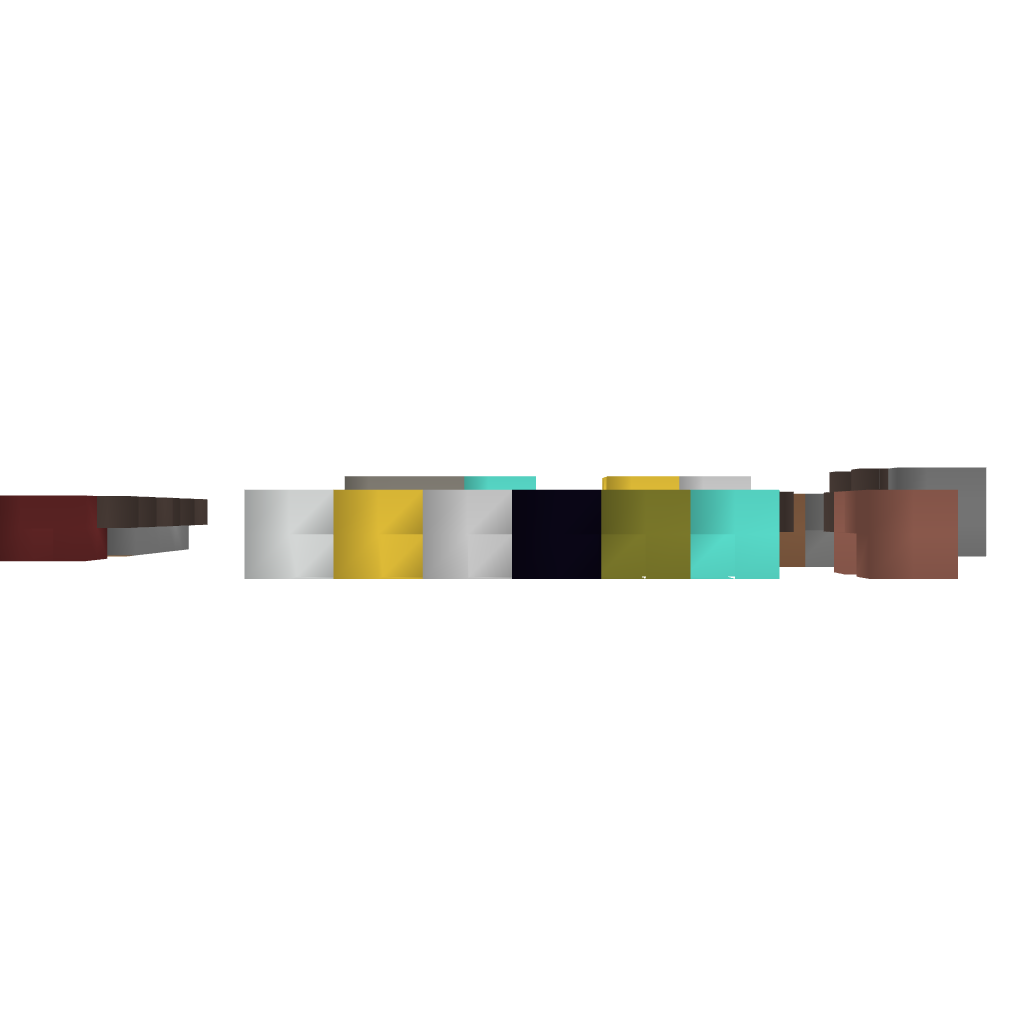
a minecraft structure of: Resource and XP Giver with Time Setter